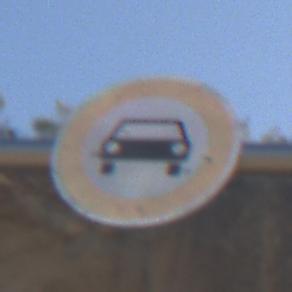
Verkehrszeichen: VerbotKraftwagen
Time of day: MorningAfternoon
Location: Outdoor (Nature)
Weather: Clear
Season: NotSpecified
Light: Natural